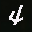
Label: 4